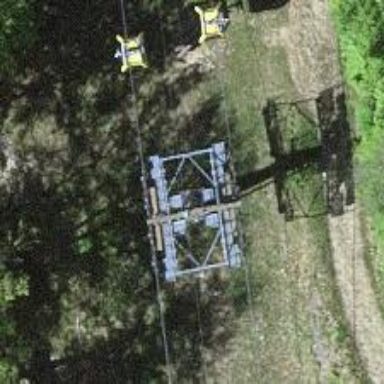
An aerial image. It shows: Pylon for aerialway.